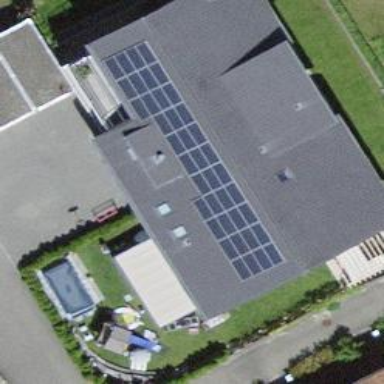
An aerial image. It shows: Solar power generator using photovoltaic method with solar photovoltaic panel types.